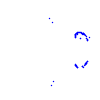
Particle: kaon